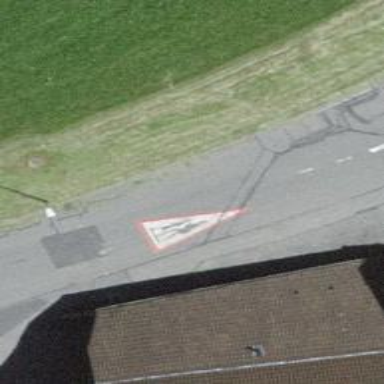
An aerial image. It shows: Location with traffic calming measures in place.